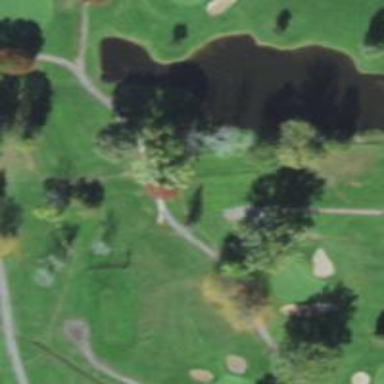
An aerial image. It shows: Path for golf carts.